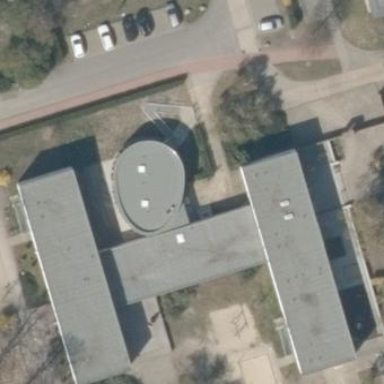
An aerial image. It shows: Kindergarten building.